Field crop: maize
Growth stage: 2
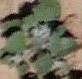
Species: chenopodium